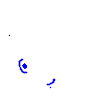
Particle: electron